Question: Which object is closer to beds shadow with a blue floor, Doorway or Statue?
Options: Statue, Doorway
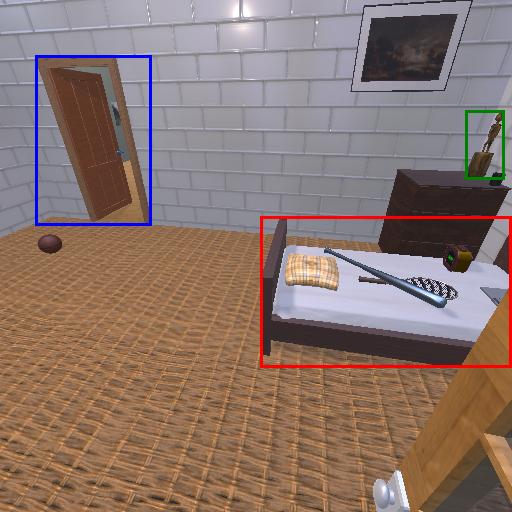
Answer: Statue